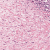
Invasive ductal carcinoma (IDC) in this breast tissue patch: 0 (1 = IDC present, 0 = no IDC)